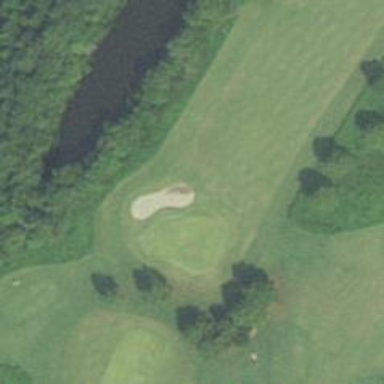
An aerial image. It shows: View of golf hole.